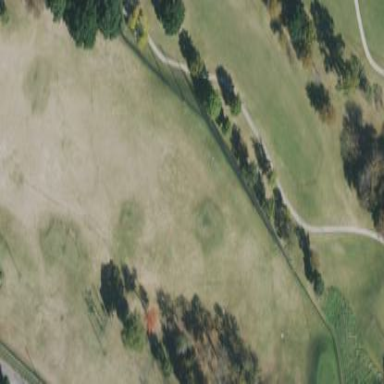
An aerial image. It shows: Grassy area designated as driving range for golf.